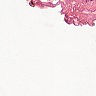
Metastatic tissue present: no